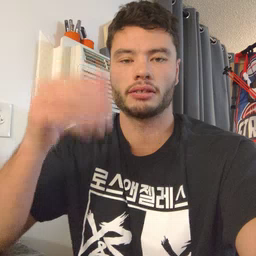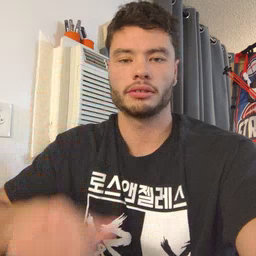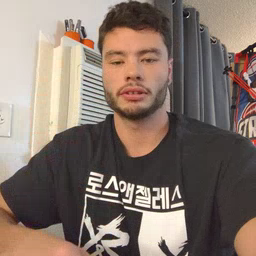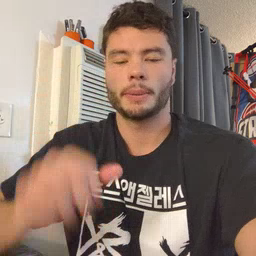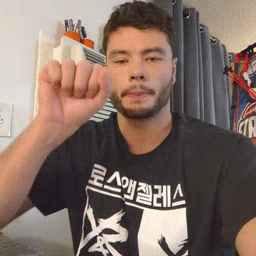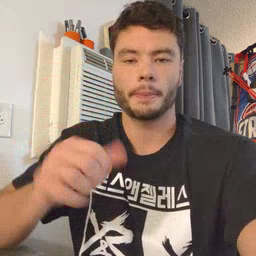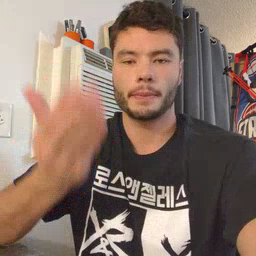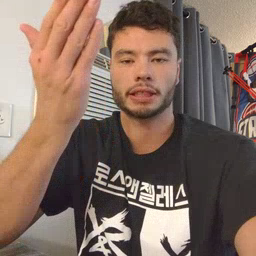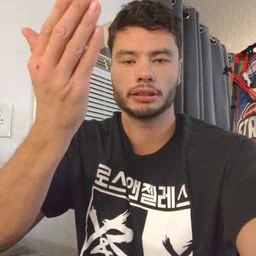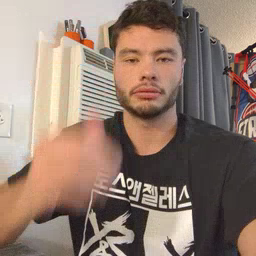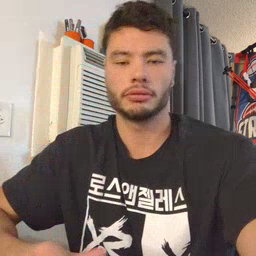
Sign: mitten